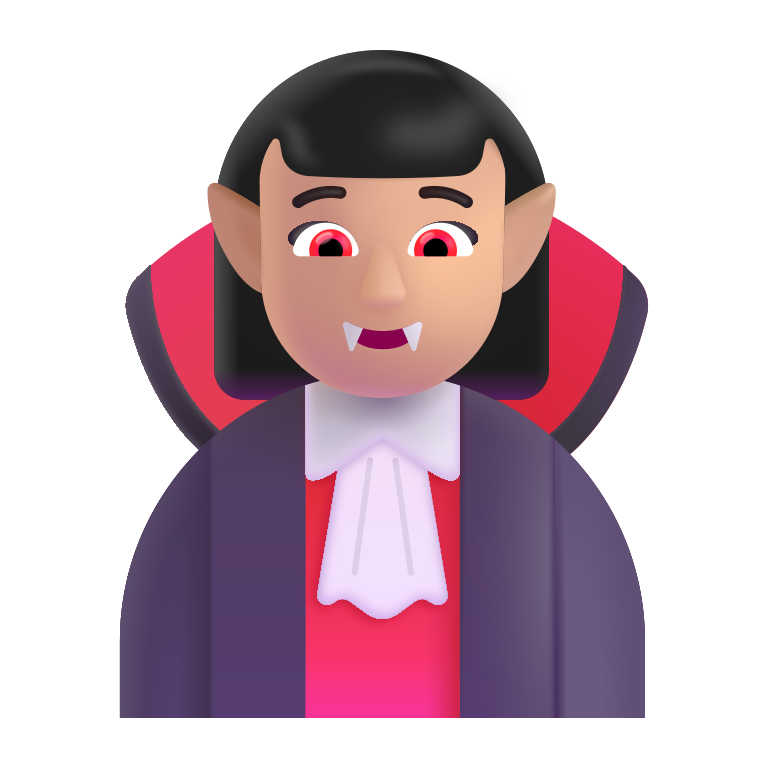
woman vampire color  light